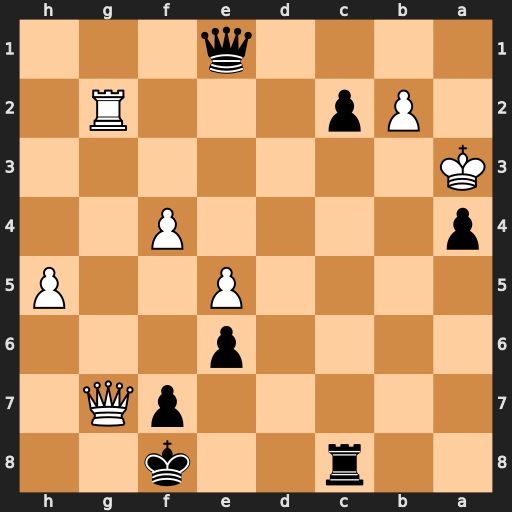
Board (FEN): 2r2k2/5pQ1/4p3/4P2P/p4P2/K7/1Pp3R1/4q3
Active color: b
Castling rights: -
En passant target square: -
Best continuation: Ke8 Qh8+ Kd7 Qxc8+ Kxc8